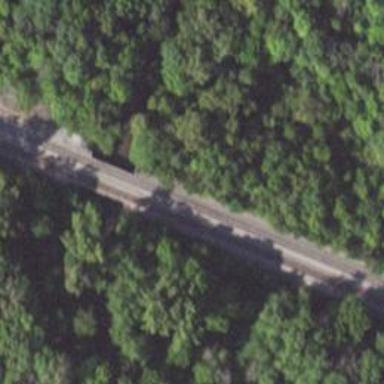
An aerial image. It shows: Railway bridge.